Question: I am working on an application which users can switch the chart type from Spider web chart to Column Chart or Vice Versa. But As you can see from the code snippet when I change the Spider Web Type to column and disable the polar property the first column of the chart sticks to 'Y' axis and so on with the last column as show in the image:

'''
$(function () {
$('#container').highcharts({
chart: {
// polar: true,
type: 'column'
},
title: {
text: 'Budget vs spending',
x: -80
},
pane: {
size: '80%'
},
xAxis: {
categories: ['Sales', 'Marketing', 'Development', 'Customer Support',
'Information Technology', 'Administration'],
tickmarkPlacement: 'on',
lineWidth: 0
},
yAxis: {
gridLineInterpolation: 'polygon',
lineWidth: 0,
min: 0
},
tooltip: {
shared: true,
pointFormat: '<span style="color:{series.color}">{series.name}: <b>${point.y:,.0f}</b><br/>'
},
legend: {
align: 'right',
verticalAlign: 'top',
y: 70,
layout: 'vertical'
},
series: [{
name: 'Allocated Budget',
data: [43000, 19000, 60000, 35000, 17000, 10000],
pointPlacement: 'on'
}]
});
});
'''
'''
<script src="https://ajax.googleapis.com/ajax/libs/jquery/1.9.1/jquery.min.js"></script>
<script src="http://code.highcharts.com/highcharts.js"></script>
<script src="http://code.highcharts.com/highcharts-more.js"></script>
<script src="http://code.highcharts.com/modules/exporting.js"></script>
<div id="container" style="min-width: 400px; max-width: 600px; height: 400px; margin: 0 auto"></div>
'''
I already tried to fix this by adding 'offset' to 'Y' axis
'''
yAxis: {
lineWidth: 1,
offset: 70,
title: {
text: 'Primary Axis'
},
'''
But it didn't do the job! can you please take a look at demo and let me know how I have to deal with this?
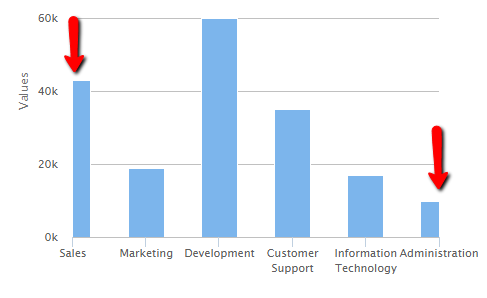
Answer: The problem is caused by pointPlacement in the series:
'''
pointPlacement: 'on'
'''
If you remove this, the chart renders as you want.